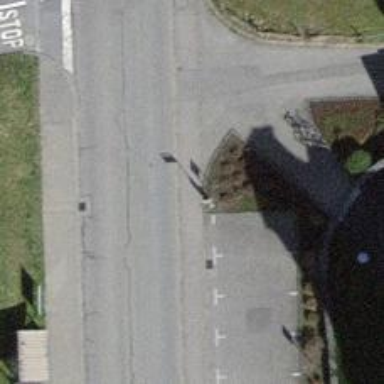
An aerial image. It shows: Bus stop with platform for public transport.